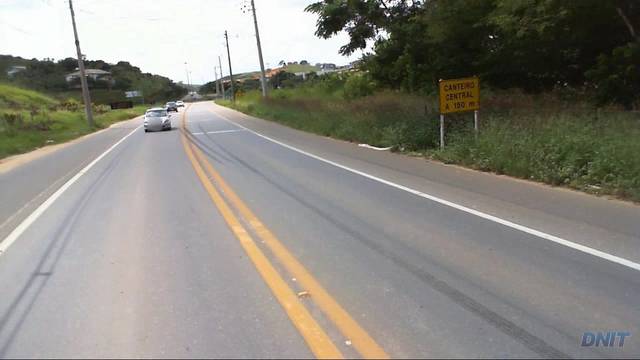
Region: Brazil
Coordinates: -18.837, -41.965